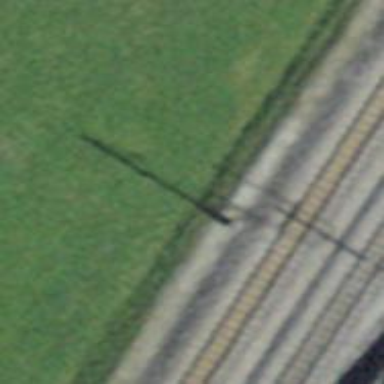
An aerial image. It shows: Catenary mast for power lines.